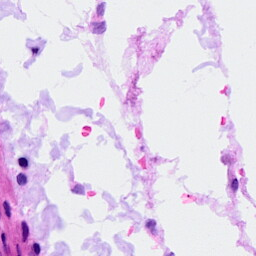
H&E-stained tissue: Ovarian